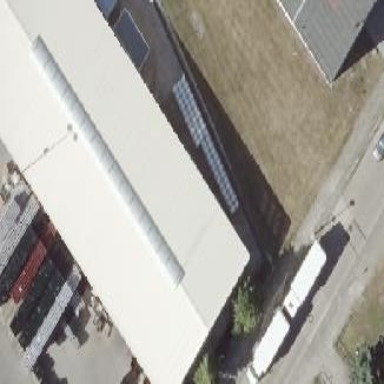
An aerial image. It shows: Warehouse.